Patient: sex M, age 61
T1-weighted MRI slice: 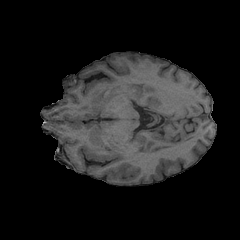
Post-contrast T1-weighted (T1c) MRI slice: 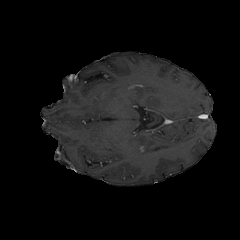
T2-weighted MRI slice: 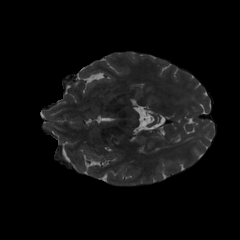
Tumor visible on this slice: no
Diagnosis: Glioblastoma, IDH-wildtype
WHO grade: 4